高一 · 立体几何学
如图, 四棱雉 $S-A B C D$ 的底面为正方形, $S D \perp$ 底面 $A B C D$, 则下列结论中不正确的是 ( )

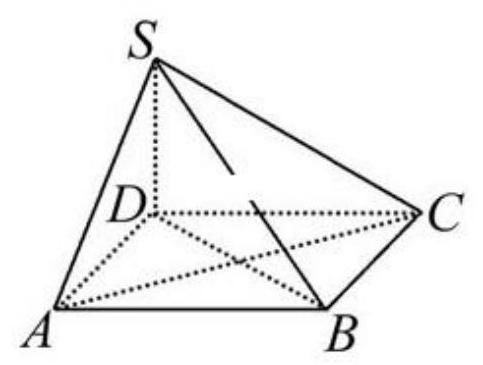
$A C \perp S B$

B. $A B / /$ 平面 $S C D$

C. 平面 $S D B \perp$ 平面 $S A C$

D. $A B$ 与 $S C$ 所成的角等于 $D C$ 与 $S A$ 所成的角
答案: D
解析: 【分析】

结合直线与平面垂直的判定和性质，结合直线与平面平行的判定，即可.

【详解】

$\mathrm{A}$ 选项, 可知 $A C \perp B D, A C \perp S D$ 可知 $A C \perp$ 平面 $S D B$, 故 $A C \perp S B$, 正确;

$\mathrm{B}$ 选项, $\mathrm{AB}$ 平行 $\mathrm{CD}$, 故正确;

$\mathrm{C}$ 选项, $A C \perp$ 平面 $S D B$, 故平面 $S D B \perp$ 平面 $S A C$, 正确;

$\mathrm{D}$ 选项, $\mathrm{AB}$ 与 $\mathrm{SC}$ 所成的角为 $\angle S C D$, 而 DC 与 SA 所成的角为 $90^{\circ}$, 故错误, 故选 D.

【点睛】

考查了直线与平面垂直的判定和性质, 考查了直线与平面平行的判定，考查了异面直线所成角, 难度中等.